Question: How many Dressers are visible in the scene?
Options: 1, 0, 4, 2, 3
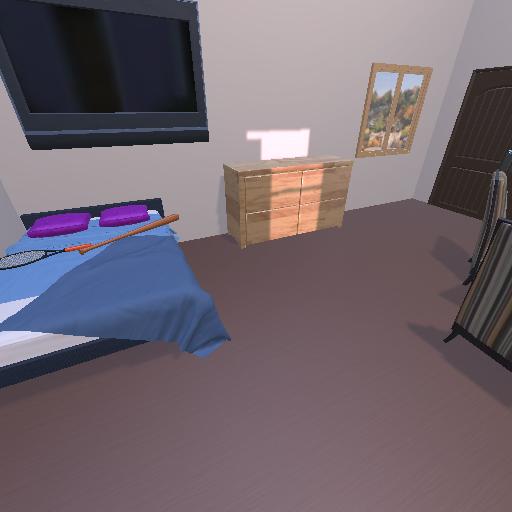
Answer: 1